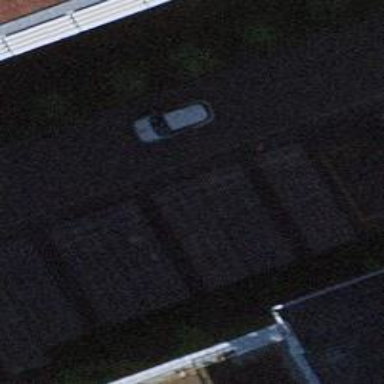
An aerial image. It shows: Shed designated as bicycle parking facility.